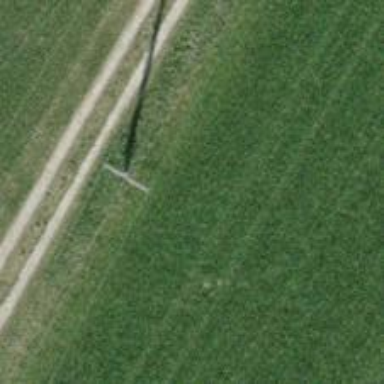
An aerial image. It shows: Concrete power pole.